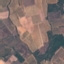
Land use / land cover class: PermanentCrop